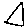
Label: triangle